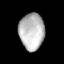
Tissue: lung
Cell type: Epithelial cells
Senescence score: 0.1916
Nuclear area (px): 899
Mean DAPI intensity: 185.624